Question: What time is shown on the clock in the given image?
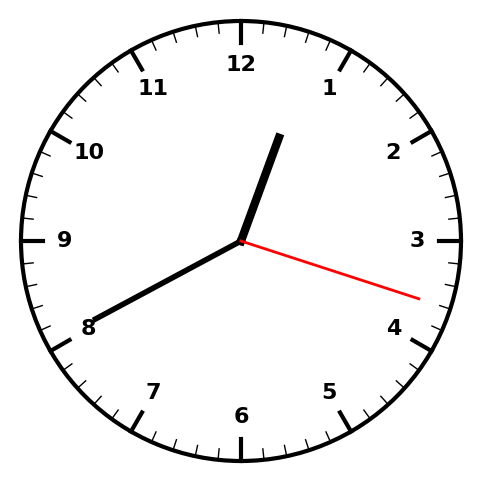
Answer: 12:40:18